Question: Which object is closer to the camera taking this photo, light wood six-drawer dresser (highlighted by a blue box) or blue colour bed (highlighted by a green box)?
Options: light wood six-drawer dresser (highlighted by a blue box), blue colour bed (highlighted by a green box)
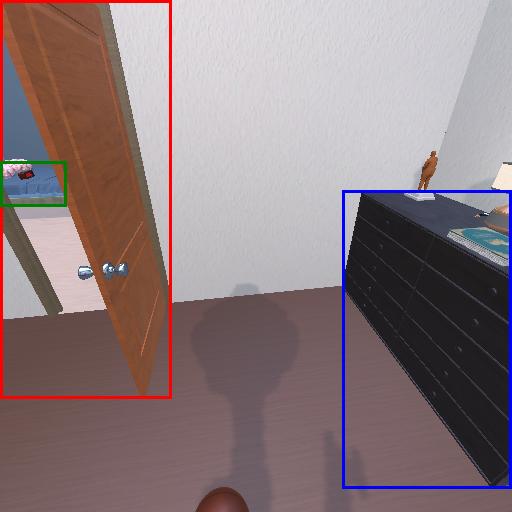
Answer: light wood six-drawer dresser (highlighted by a blue box)